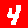
Digit: 4